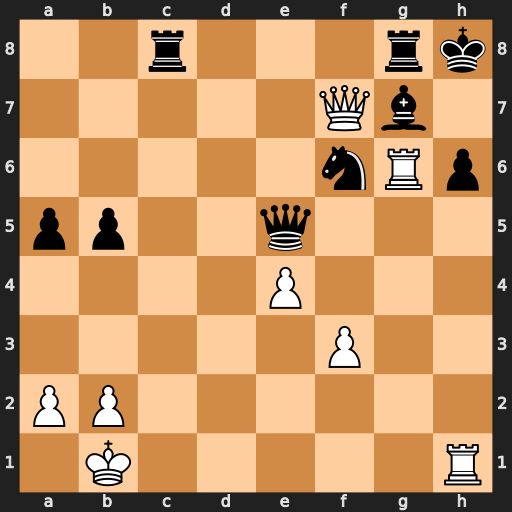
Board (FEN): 2r3rk/5Qb1/5nRp/pp2q3/4P3/5P2/PP6/1K5R
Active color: w
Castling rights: -
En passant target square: -
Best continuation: Rgxh6+ Bxh6 Rxh6+ Nh7 Qxh7#